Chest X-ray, PA view. Patient: 7 years old, sex F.
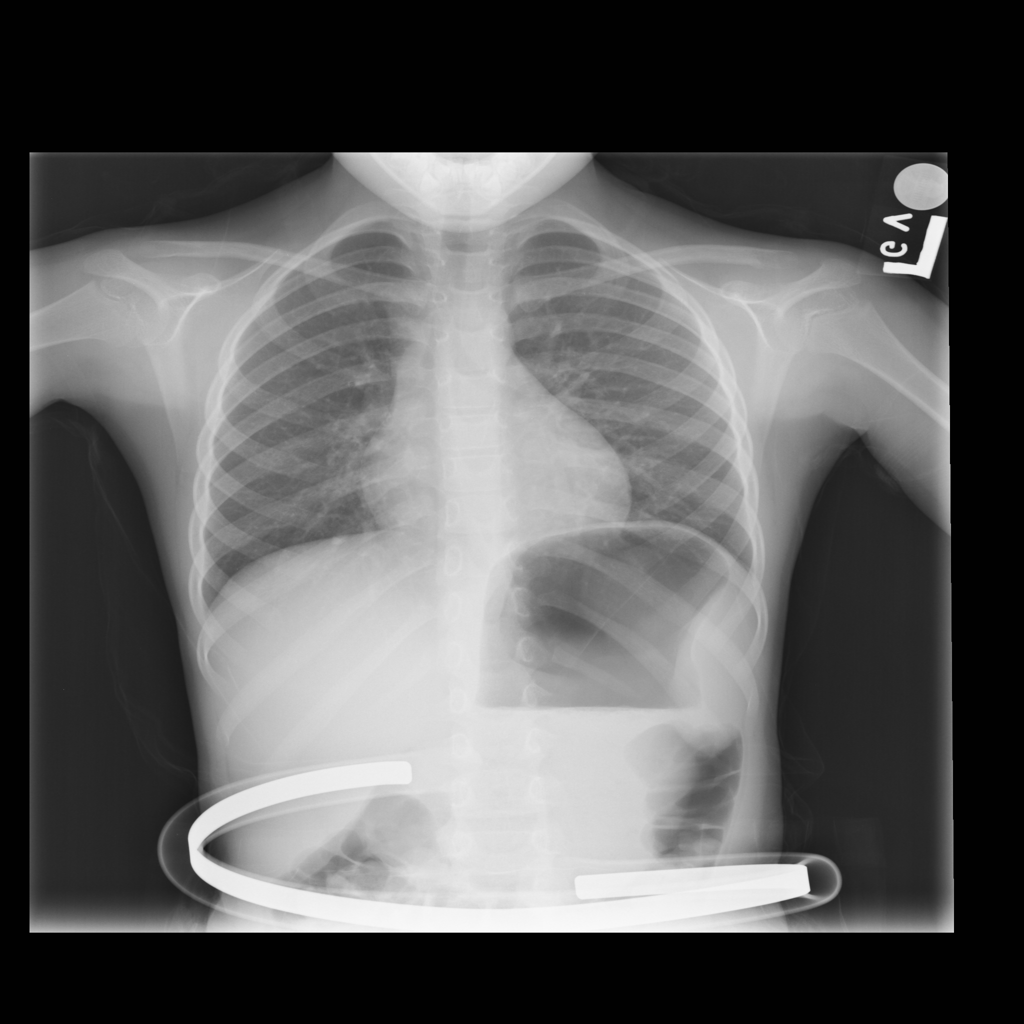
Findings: No Finding